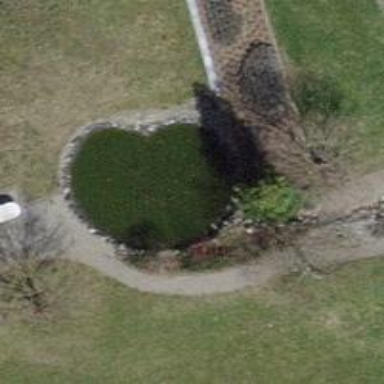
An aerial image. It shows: Peaceful pond surrounded by nature.